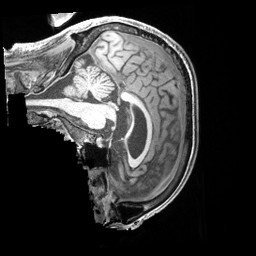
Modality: T1w
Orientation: sagittal
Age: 64
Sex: male